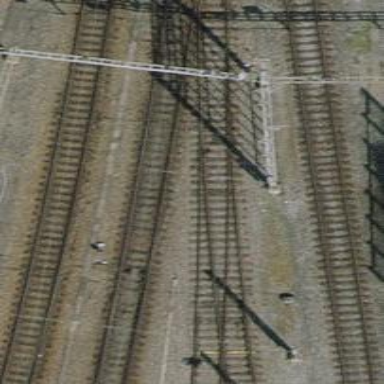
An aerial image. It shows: Yard with single rail track. The railway track is electrified with contact line for service purposes.